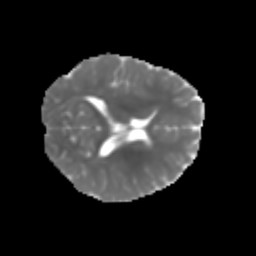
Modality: MD
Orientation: axial
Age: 7
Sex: male
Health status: healthy